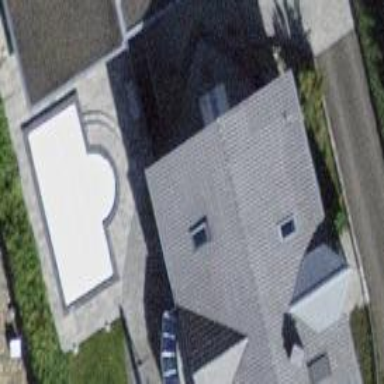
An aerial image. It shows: Building with tiled roof.